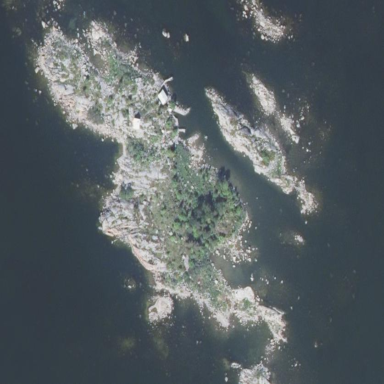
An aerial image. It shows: Islet along the coastline.